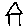
Label: house